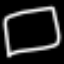
Label: square